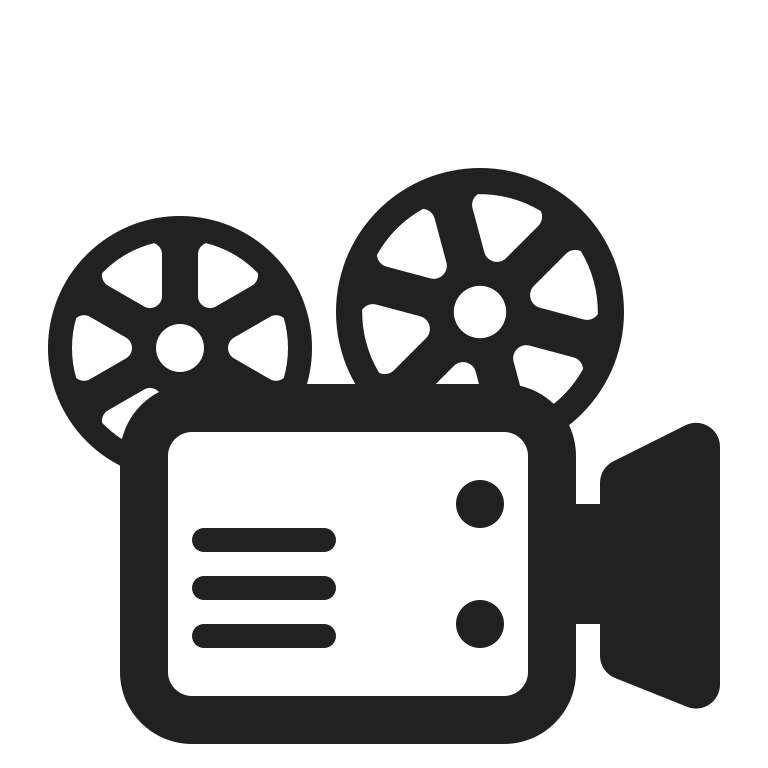
film projector high contrast